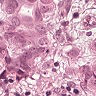
Metastatic tissue present: yes